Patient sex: M
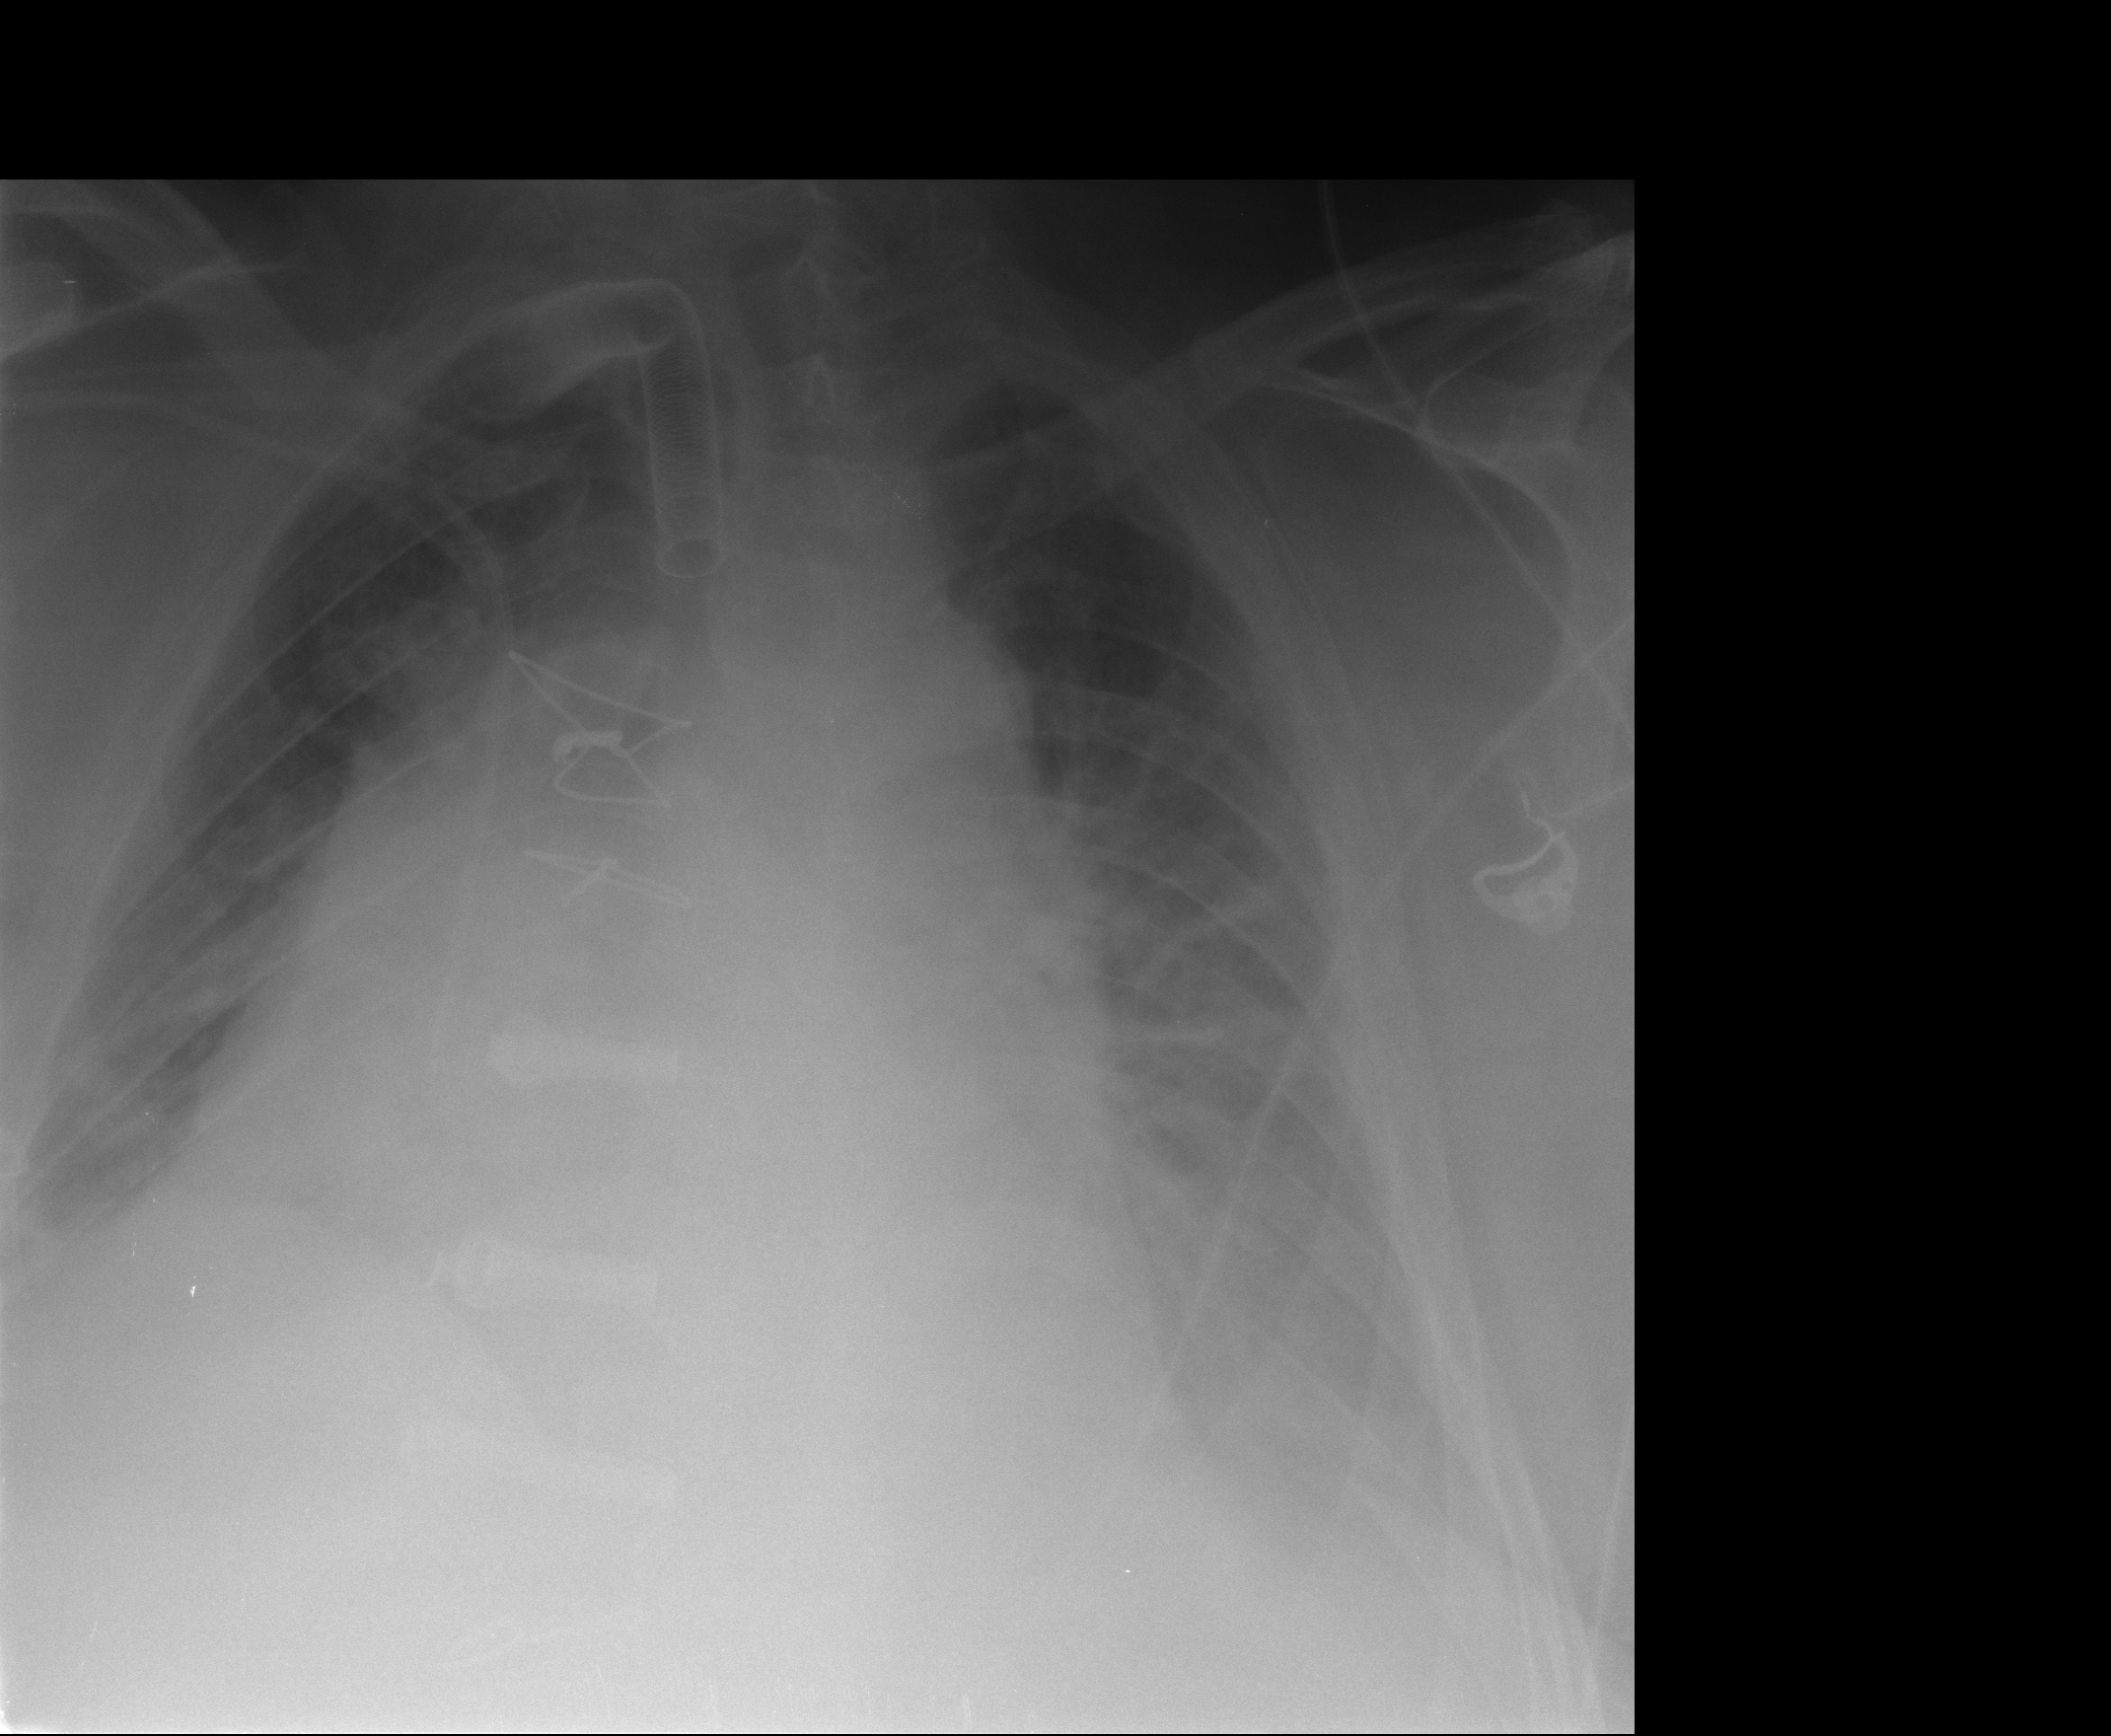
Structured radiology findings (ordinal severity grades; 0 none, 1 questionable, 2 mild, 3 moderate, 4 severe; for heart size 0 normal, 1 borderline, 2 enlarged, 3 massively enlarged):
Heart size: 2
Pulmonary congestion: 2
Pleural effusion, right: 1
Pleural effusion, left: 2
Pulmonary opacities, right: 0
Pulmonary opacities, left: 0
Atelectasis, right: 2
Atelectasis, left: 2